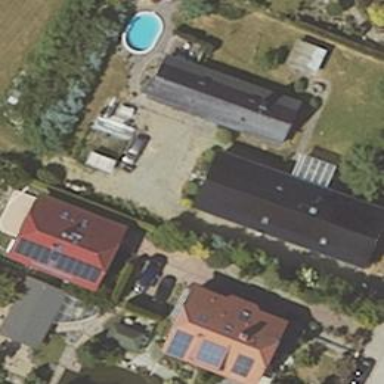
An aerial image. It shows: Residential building.